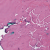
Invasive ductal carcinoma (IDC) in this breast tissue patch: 0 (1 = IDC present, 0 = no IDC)